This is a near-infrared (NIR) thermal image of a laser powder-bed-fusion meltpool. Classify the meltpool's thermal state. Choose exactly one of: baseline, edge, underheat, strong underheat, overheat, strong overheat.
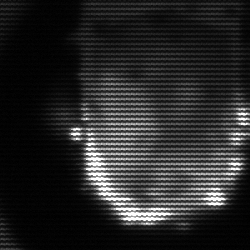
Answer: baseline